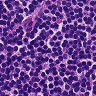
Metastatic tissue present: no